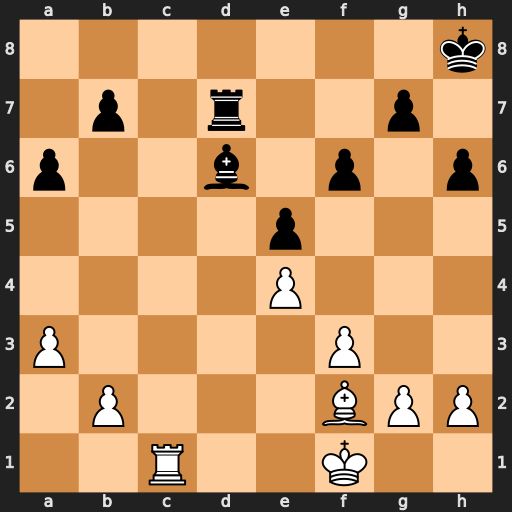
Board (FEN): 7k/1p1r2p1/p2b1p1p/4p3/4P3/P4P2/1P3BPP/2R2K2
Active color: w
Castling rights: -
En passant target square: -
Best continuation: Rd1 Kg8 Bc5 Rc7 Bxd6